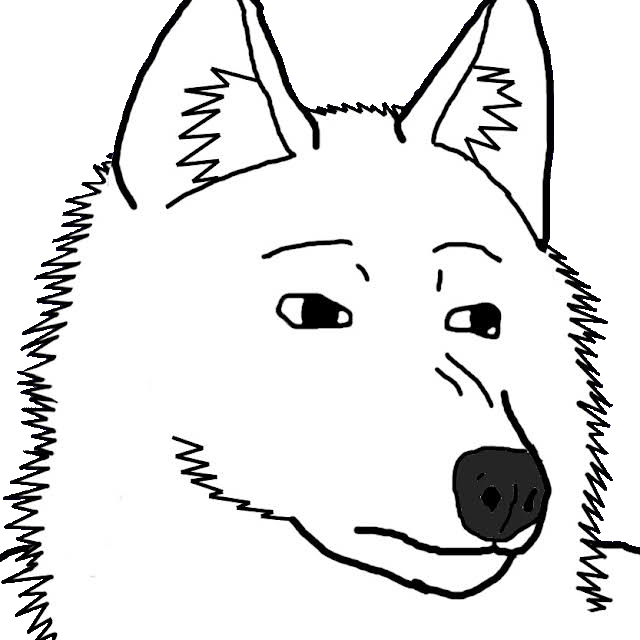
Label: 5_Animal